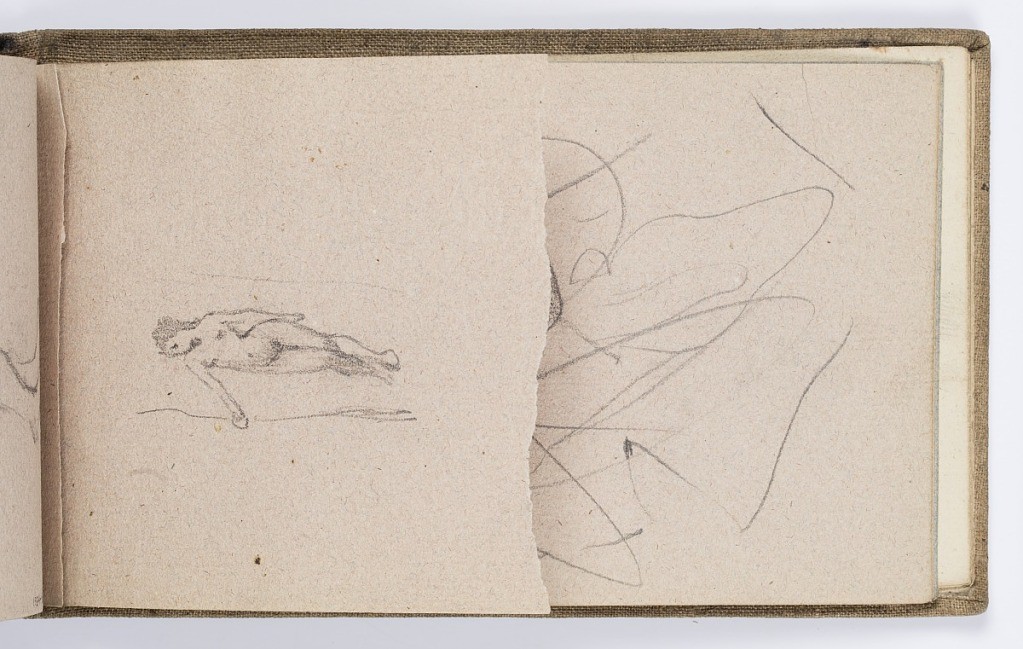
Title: Sketchbook Page: Female Nude
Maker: Kenyon Cox, American, 1856–1919
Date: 1877–78
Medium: Graphite on laid paper
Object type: Sketchbook folio
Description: Small sketch of a standing female nude holding a staff in right hand. Half sheet within sketchbook (other half torn out).